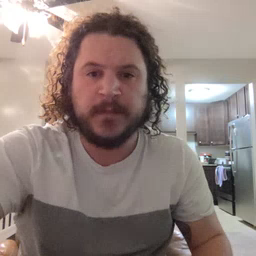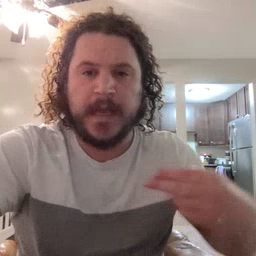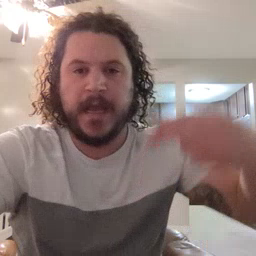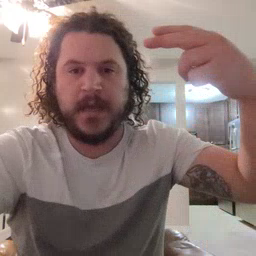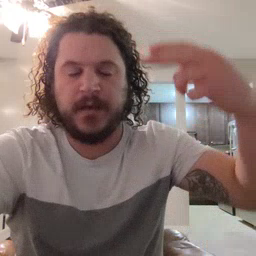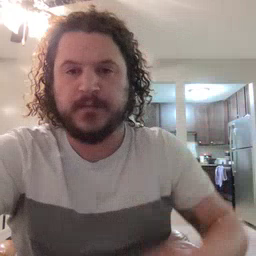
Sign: high